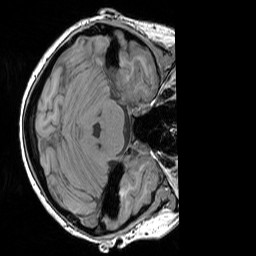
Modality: T1w
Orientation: axial
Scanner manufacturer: siemens
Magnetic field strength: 3 T
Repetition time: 1.83 s
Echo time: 0.00303 s